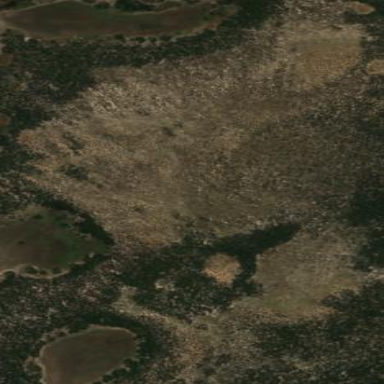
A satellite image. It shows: Savanna grassland.